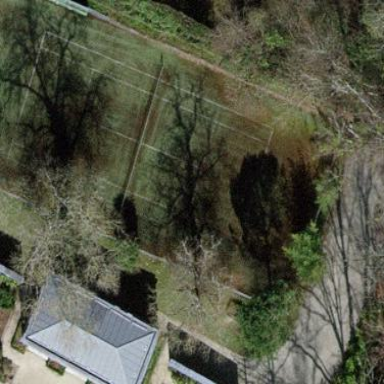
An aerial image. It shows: Tennis court on pitch.